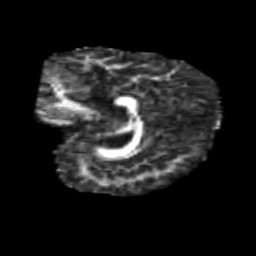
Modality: FA
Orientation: sagittal
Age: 6
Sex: male
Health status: healthy